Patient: sex F, age 37
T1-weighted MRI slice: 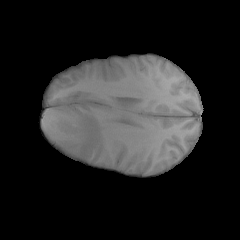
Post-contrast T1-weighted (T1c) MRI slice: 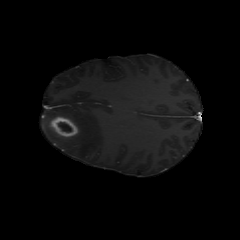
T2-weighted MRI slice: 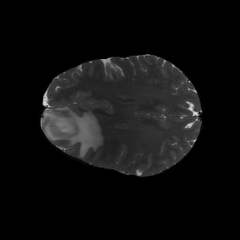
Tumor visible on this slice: yes
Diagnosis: Glioblastoma, IDH-wildtype
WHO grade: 4